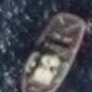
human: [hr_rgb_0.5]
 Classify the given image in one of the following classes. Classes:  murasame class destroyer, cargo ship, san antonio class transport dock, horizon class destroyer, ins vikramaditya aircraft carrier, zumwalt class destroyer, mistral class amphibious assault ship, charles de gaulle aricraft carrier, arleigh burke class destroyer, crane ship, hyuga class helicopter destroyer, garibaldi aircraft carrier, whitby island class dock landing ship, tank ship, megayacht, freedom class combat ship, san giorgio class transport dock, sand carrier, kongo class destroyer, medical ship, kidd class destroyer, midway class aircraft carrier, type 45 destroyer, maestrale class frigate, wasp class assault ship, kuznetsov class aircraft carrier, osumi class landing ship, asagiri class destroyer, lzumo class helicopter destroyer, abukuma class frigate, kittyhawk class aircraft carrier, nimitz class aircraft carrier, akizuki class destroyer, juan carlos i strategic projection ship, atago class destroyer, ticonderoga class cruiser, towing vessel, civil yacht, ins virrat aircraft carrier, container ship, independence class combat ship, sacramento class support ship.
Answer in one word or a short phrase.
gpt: Towing vessel